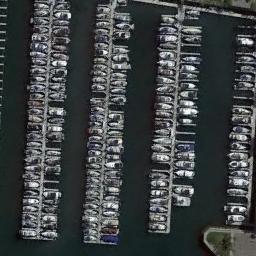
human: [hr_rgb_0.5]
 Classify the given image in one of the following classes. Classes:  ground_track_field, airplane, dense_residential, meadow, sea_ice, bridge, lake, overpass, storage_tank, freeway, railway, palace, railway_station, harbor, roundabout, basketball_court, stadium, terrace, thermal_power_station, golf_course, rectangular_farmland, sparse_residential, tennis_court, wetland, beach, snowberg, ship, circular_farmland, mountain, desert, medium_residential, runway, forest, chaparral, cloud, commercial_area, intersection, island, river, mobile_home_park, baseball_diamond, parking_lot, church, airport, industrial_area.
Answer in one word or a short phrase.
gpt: harbor